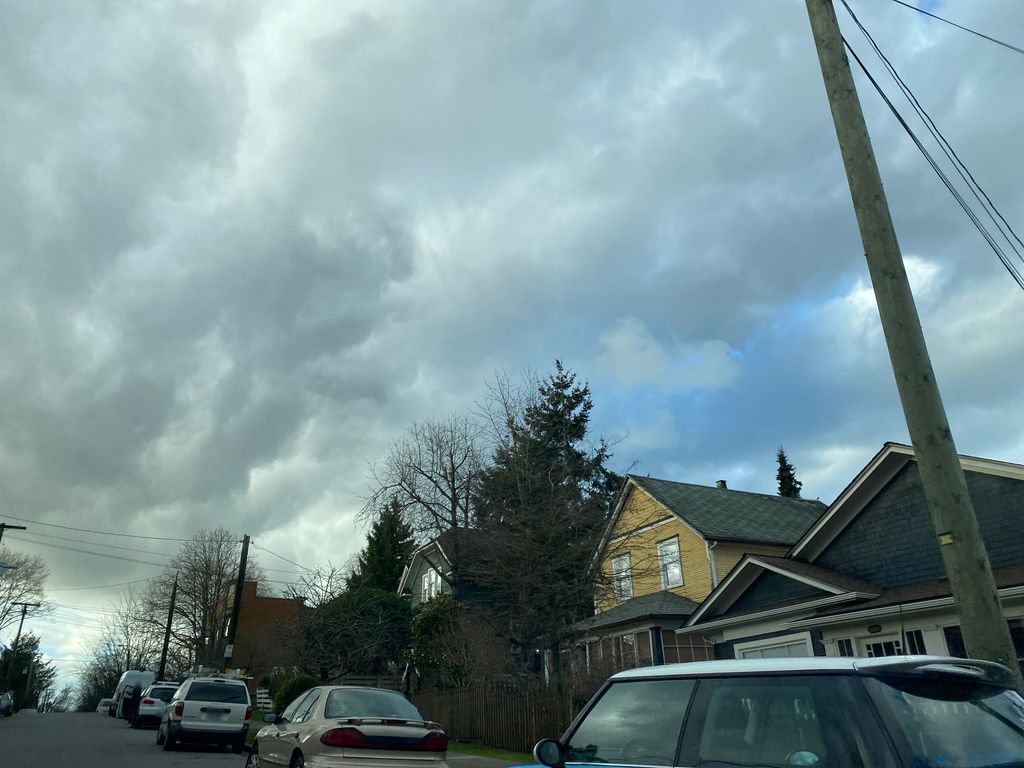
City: vancouver